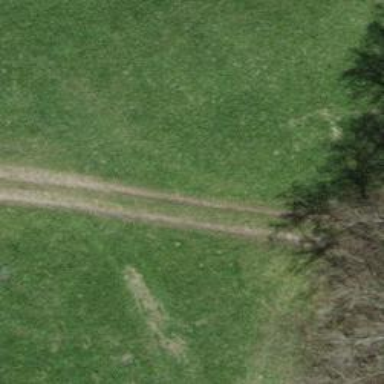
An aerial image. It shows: Path.